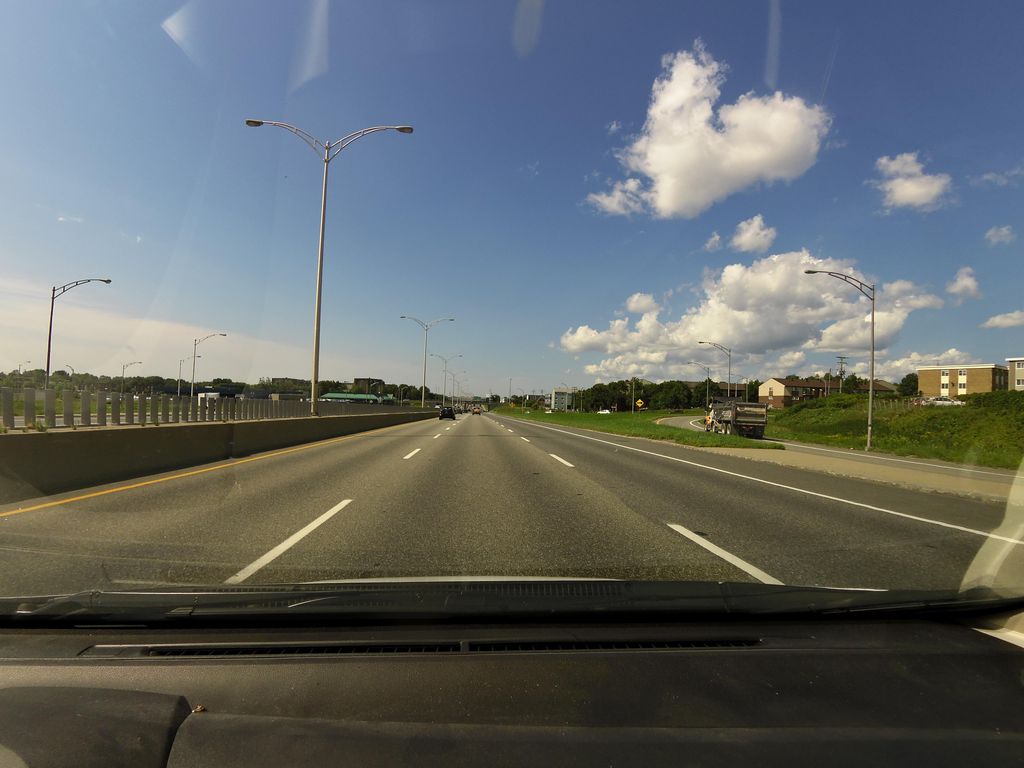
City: quebec_city